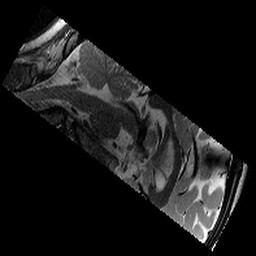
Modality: T2w
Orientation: sagittal
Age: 9
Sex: male
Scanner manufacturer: siemens
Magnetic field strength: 3 T
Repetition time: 9.23 s
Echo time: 0.067 s